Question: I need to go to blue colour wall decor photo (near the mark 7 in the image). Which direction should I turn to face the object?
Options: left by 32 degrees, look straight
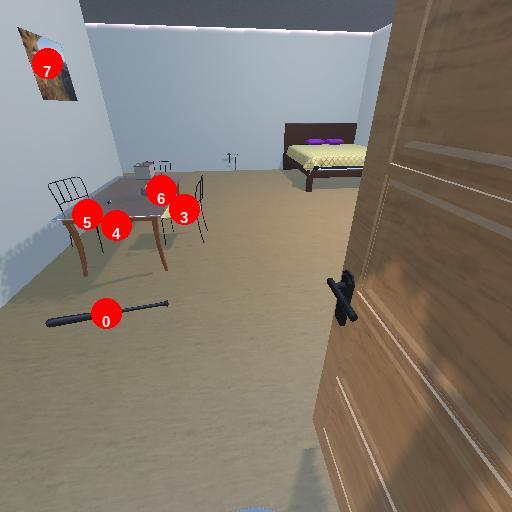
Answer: left by 32 degrees